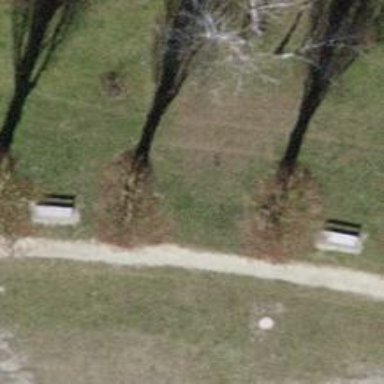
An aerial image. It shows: Deciduous broadleaved tree in park.